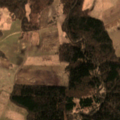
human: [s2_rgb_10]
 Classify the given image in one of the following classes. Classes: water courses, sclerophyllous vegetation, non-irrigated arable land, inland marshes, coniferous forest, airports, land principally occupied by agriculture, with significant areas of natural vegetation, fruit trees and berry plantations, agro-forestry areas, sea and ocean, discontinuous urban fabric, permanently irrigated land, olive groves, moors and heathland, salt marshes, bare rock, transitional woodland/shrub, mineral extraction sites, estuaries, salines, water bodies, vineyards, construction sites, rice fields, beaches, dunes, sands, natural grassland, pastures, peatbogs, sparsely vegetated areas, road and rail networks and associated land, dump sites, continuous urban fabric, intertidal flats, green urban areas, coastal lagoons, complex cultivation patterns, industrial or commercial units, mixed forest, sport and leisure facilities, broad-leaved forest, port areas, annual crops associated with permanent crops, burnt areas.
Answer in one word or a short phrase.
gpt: non-irrigated arable land, pastures, land principally occupied by agriculture, with significant areas of natural vegetation, broad-leaved forest, mixed forest